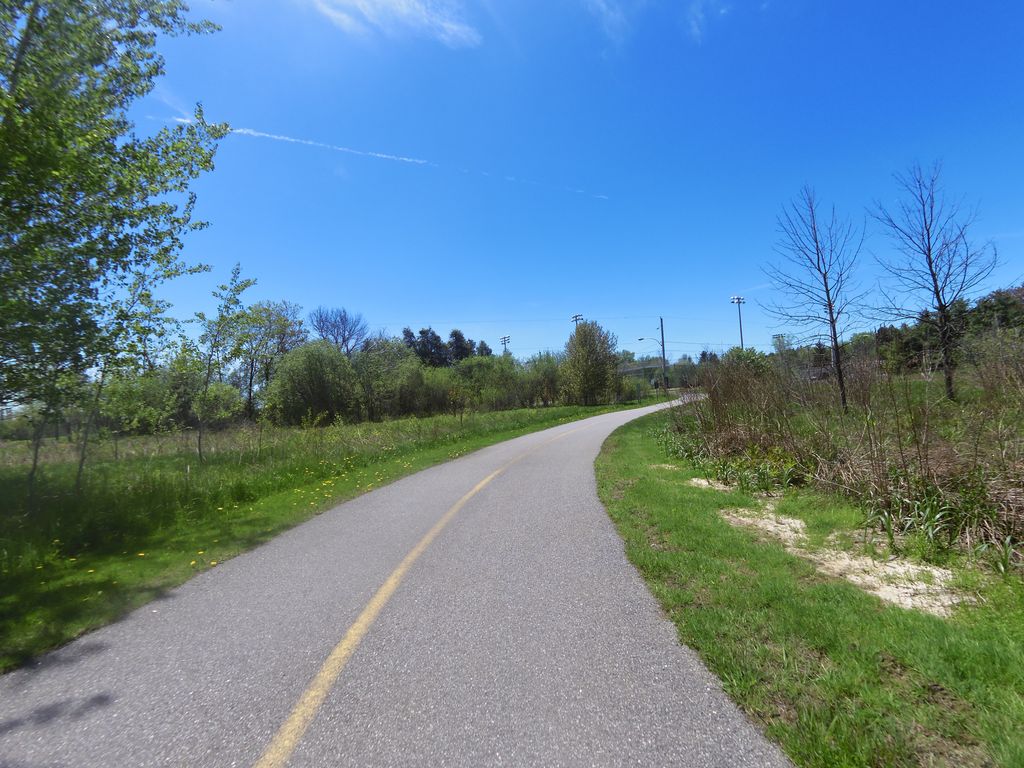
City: ottawa-gatineau